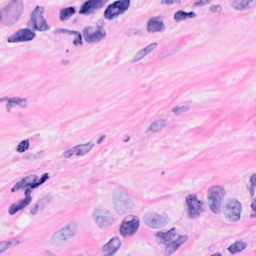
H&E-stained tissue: Breast